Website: walmart
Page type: customer-info-address
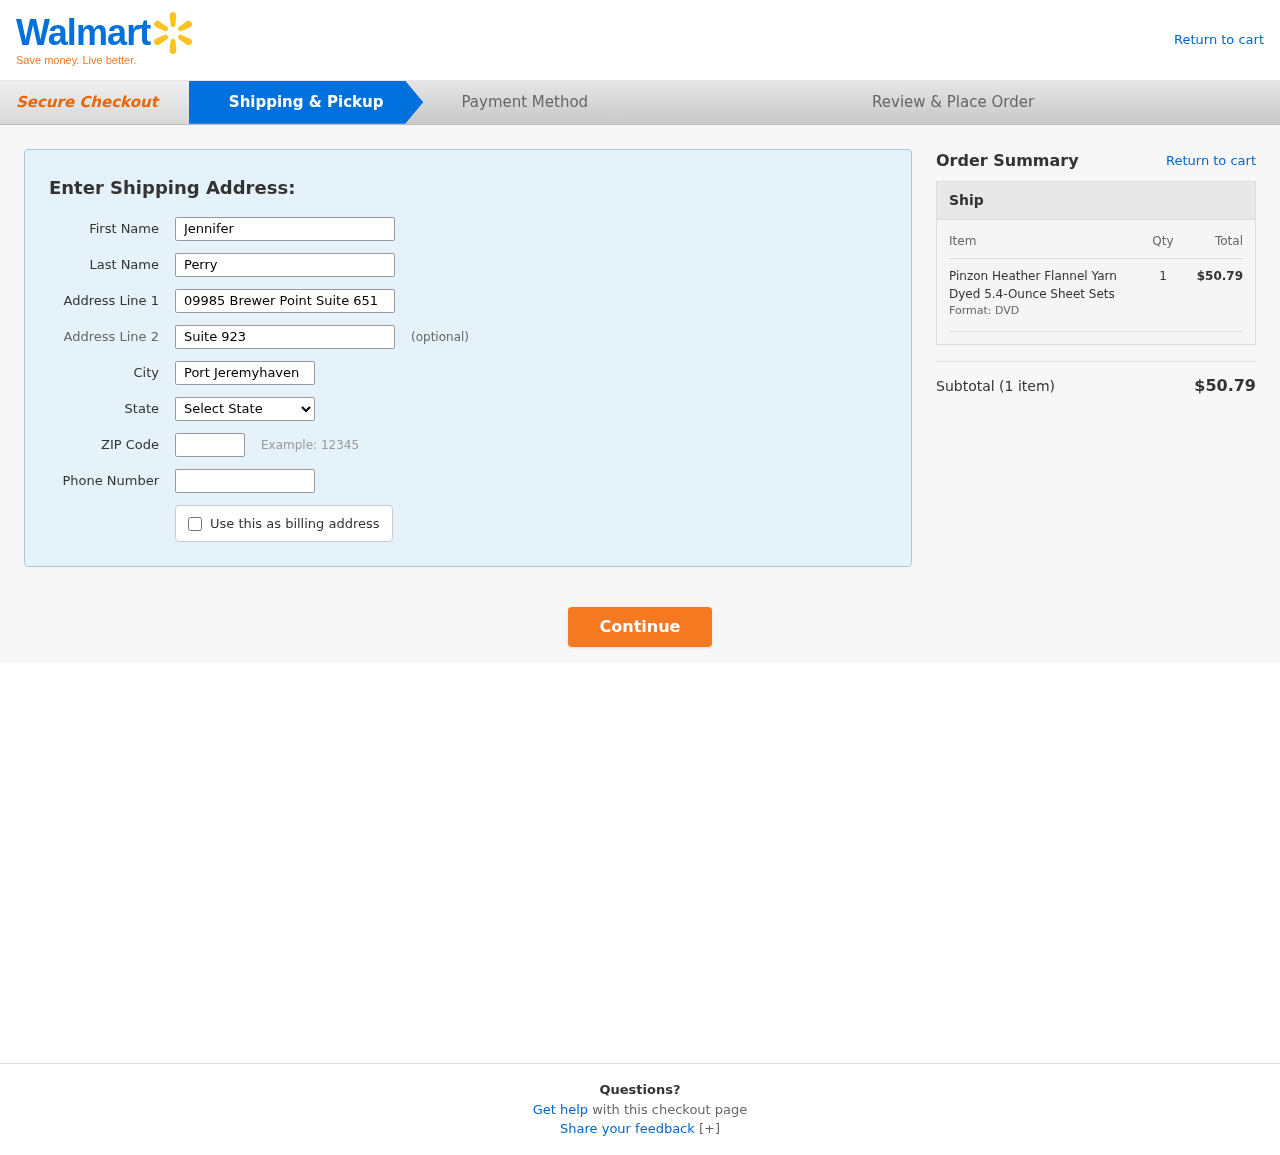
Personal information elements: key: PII_CITY
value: Port Jeremyhaven
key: PII_FIRSTNAME
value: Jennifer
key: PII_LASTNAME
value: Perry
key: PII_PHONE
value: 7699185804
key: PII_POSTCODE
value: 00521
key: PII_STATE
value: Montana
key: PII_STREET
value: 09985 Brewer Point Suite 651
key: PII_STREET2
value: Suite 923
Product elements: key: PRODUCT1_NAME
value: Pinzon Heather Flannel Yarn Dyed 5.4-Ounce Sheet Sets
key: PRODUCT1_QUANTITY
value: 1
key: PRODUCT1_LINE_TOTAL
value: $50.79
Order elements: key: ORDER_NUM_ITEMS
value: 1
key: ORDER_SUBTOTAL
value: $50.79